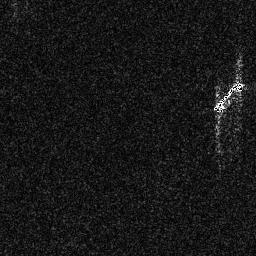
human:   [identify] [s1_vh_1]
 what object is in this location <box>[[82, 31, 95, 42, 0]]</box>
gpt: <ref>1 medium ship at the right</ref>